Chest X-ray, AP view. Patient: 24 years old, sex F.
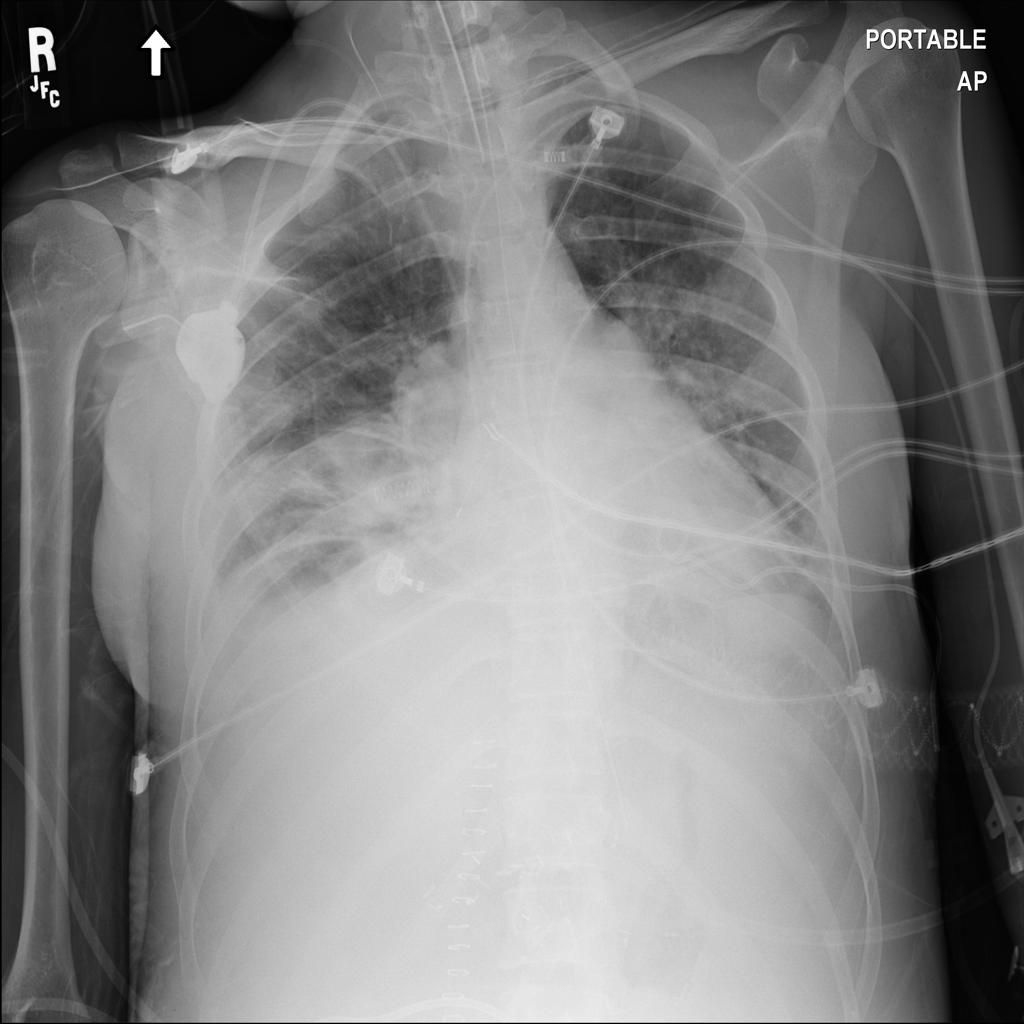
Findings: No Finding